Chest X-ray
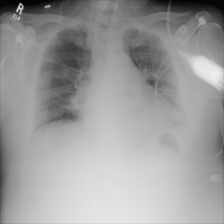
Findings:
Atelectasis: negative
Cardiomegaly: negative
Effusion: negative
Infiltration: positive
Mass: negative
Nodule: negative
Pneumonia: negative
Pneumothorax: negative
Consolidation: negative
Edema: negative
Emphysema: negative
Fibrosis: negative
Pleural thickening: negative
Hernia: negative